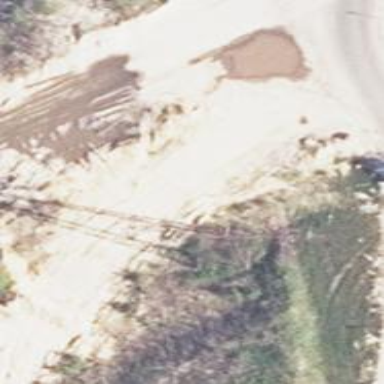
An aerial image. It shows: Power line in the image.